Question: Count the number of objects in the diagram.
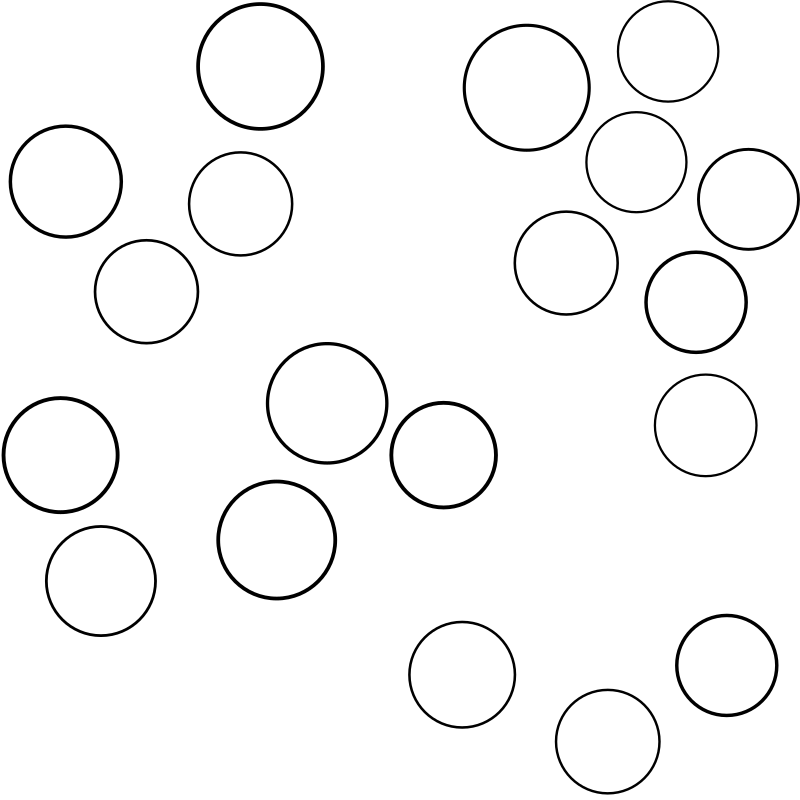
Answer: 19